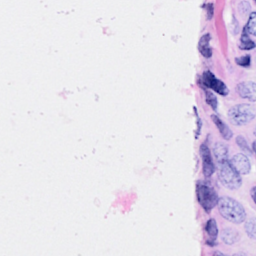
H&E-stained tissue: Breast